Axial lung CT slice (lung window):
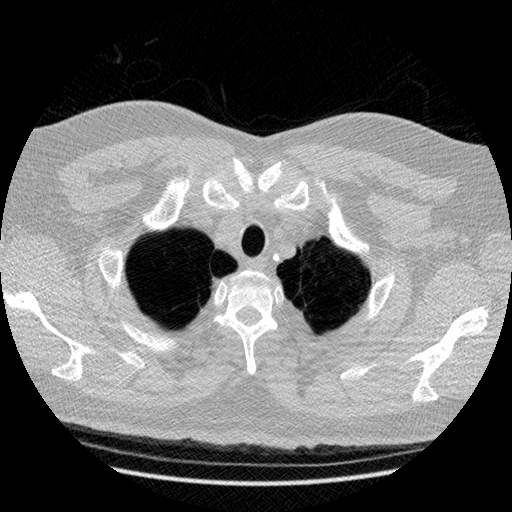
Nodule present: no